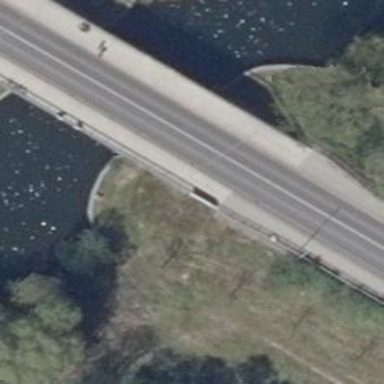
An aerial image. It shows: Concrete bridge over path.